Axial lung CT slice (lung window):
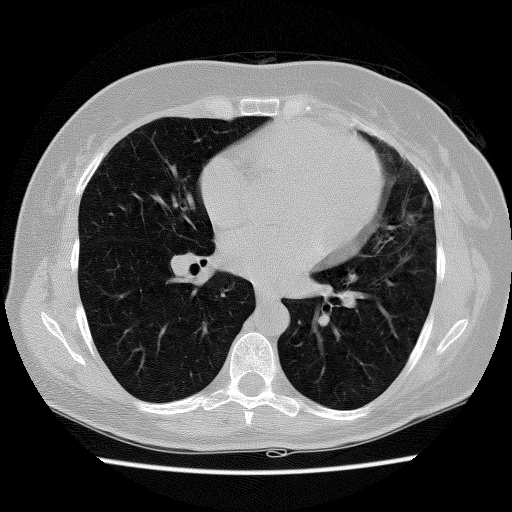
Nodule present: no